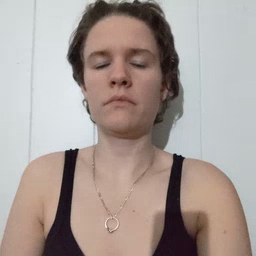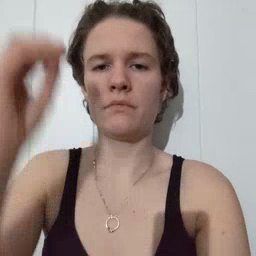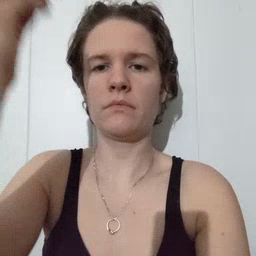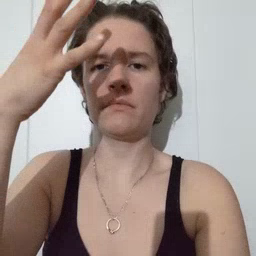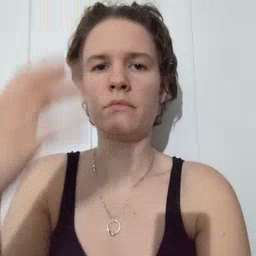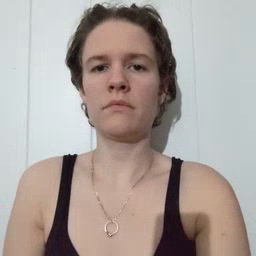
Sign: sun